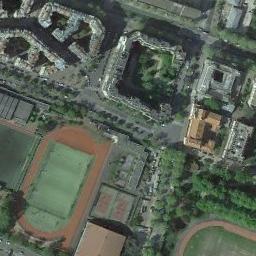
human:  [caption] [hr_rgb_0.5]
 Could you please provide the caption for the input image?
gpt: There are lots of buildings next to the ground track field .

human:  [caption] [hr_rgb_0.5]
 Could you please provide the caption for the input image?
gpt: Two ground track fields of different sizes are next to some high-rise buildings and badminton courts .

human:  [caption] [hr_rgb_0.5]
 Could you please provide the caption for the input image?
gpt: A track and field is built in the middle of a residential area, Surrounded by a lot of vegetation .

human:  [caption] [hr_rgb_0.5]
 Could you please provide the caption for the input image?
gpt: The ground track field is next to the field .

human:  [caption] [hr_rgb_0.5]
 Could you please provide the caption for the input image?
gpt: There are some buildings around the ground track field with a red track .